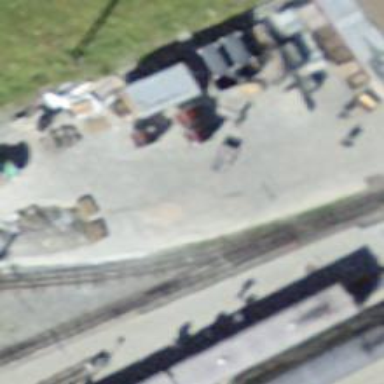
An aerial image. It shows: Narrow-gauge railway siding with 1 track. The railway line is electrified with contact line.